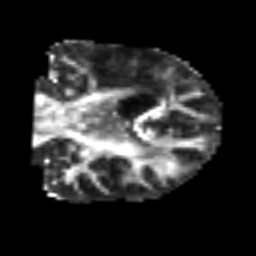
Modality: FA
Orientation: coronal
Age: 50
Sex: male
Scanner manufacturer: siemens
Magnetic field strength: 3 T
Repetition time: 6.1 s
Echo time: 0.101 s